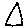
Label: triangle